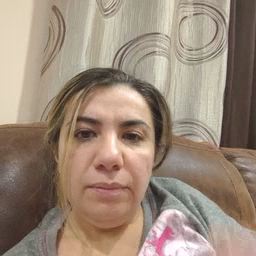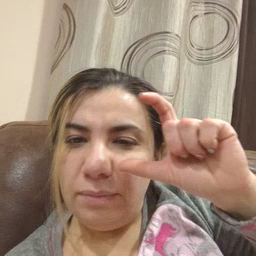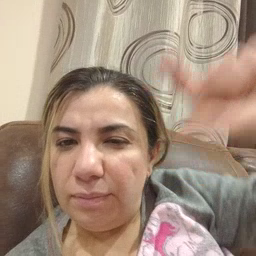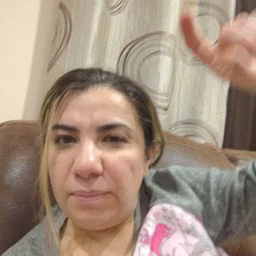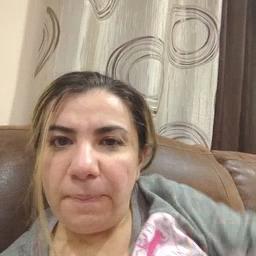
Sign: moon